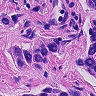
Metastatic tissue present: yes